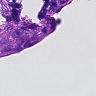
Metastatic tissue present: yes